Field crop: tomato
Growth stage: 2
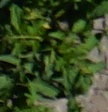
Species: tomato